Question: I have Border control defined like so:
'''
<Border Background="Azure" Grid.Row="2">
<ContentControl Width="Auto" Height="Auto" Regions:RegionManager.RegionName="MainContent" />
</Border>
'''
I can see Azure background in whole area
Now I inject my view into this ContentControl (it's PRISM). View looks like this..
'''
<toolkit:BusyIndicator IsBusy="{Binding IsBusy}">
<Grid Margin="10" DataContext="{Binding}"
infBehaviors:RegionPopupBehaviors.CreatePopupRegionWithName="ViewPopup"
infBehaviors:RegionPopupBehaviors.ContainerWindowStyle="{StaticResource PopupStyle}">
<!--Define rows in a grid-->
<Grid.RowDefinitions>
<RowDefinition Height="30" />
<RowDefinition Height="30" />
<RowDefinition Height="30" />
<RowDefinition Height="30" />
<RowDefinition Height="30" />
<RowDefinition Height="30" />
<RowDefinition Height="30" />
<RowDefinition Height="*" />
</Grid.RowDefinitions>
<!--Define columns in a grid-->
<Grid.ColumnDefinitions>
<ColumnDefinition Width="120"/>
<ColumnDefinition Width="200" />
<ColumnDefinition Width="65" />
<ColumnDefinition Width="*" />
</Grid.ColumnDefinitions>
'''
Now when I place new UserCOntrol on top of my Grid - I expect it to cover whole "Azure" area. But I only see overlay with size of my data entry form. It seems that second grid does not "fill" ContentControl - only takes as much space as needed. How do I force it to fill? I set Auto column and row - thinking they will stretch but no..
EDIT:
Screenshot from Silverlight Spy.. It shows that ContentControl from Shell covers whole area but grid inside totally ignores my "*" sizes. Also it does work in design mode - it stretches to whole design area...

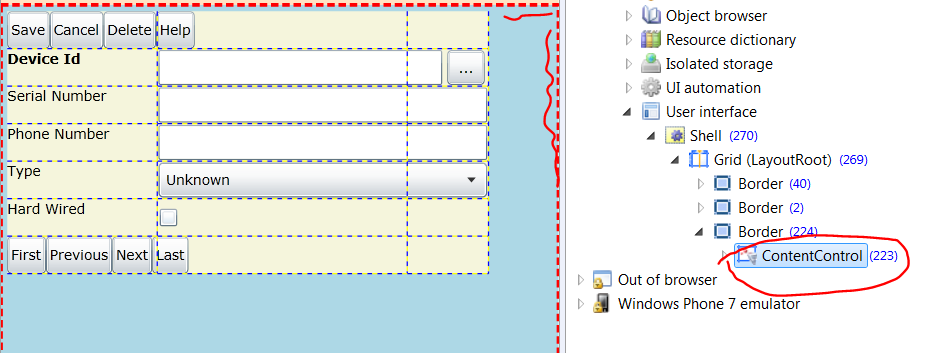
Answer: Make sure you have HorizontalContentAlignment and VerticalContentAlignment of the ContentControl set to Stretch. ^_^
e.g.
'''
<Border Background="Azure" Grid.Row="2">
<ContentControl HorizontalContentAlignment="Stretch"
VerticalContentAlignment="Stretch"
Width="Auto" Height="Auto" Regions:RegionManager.RegionName="MainContent" />
</Border>
'''